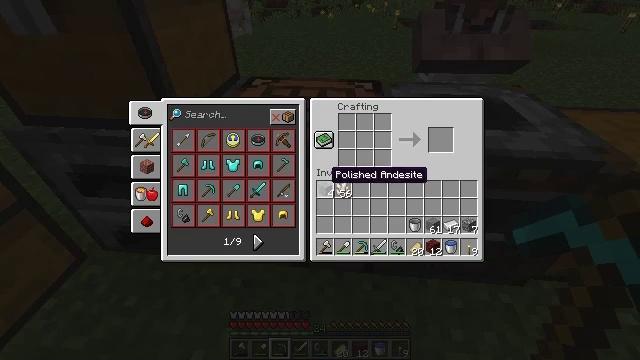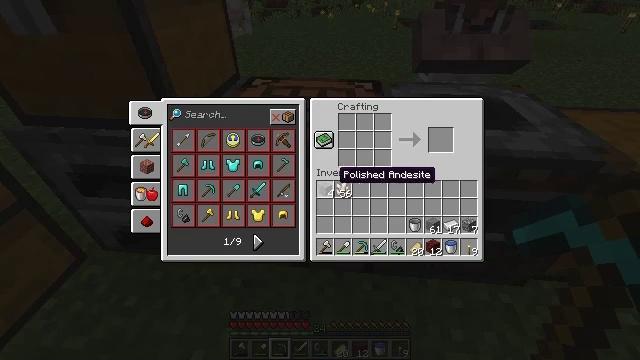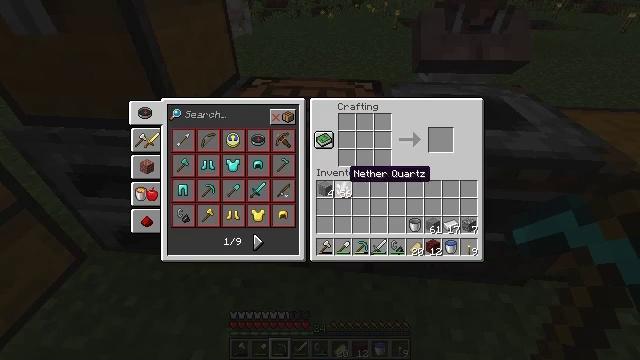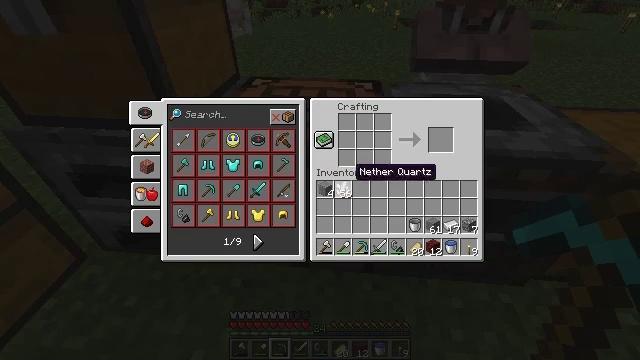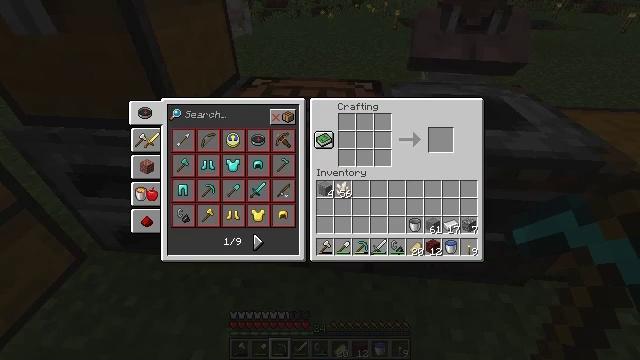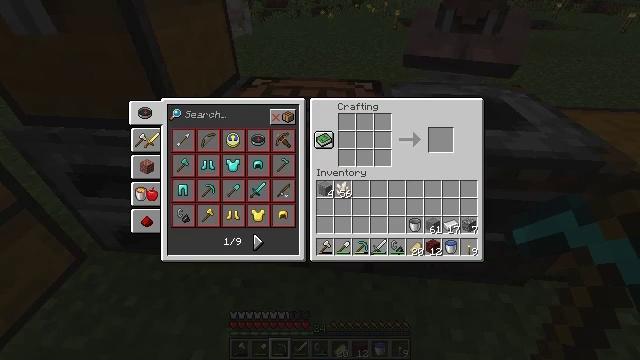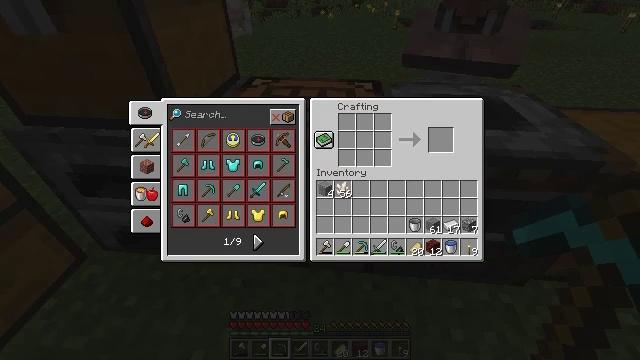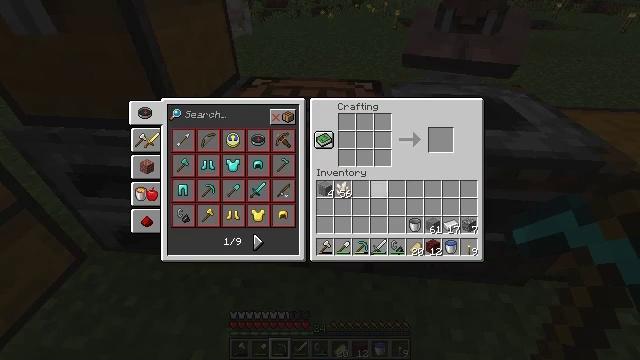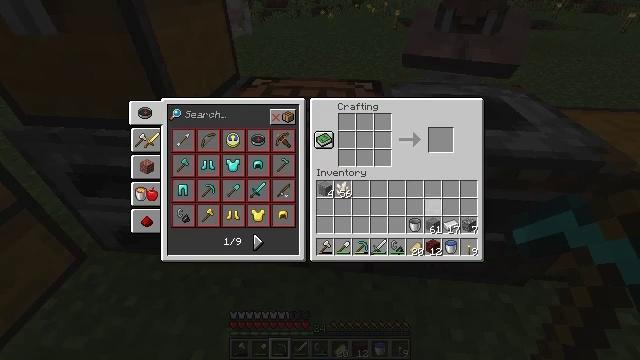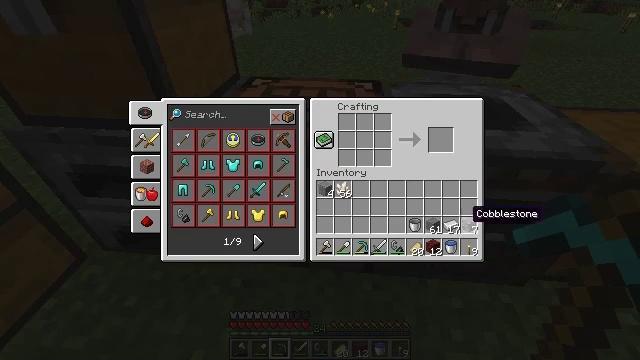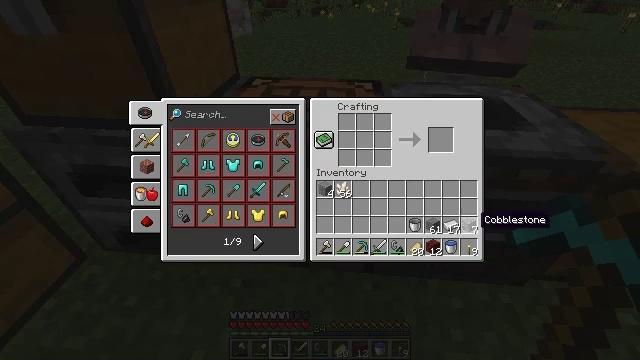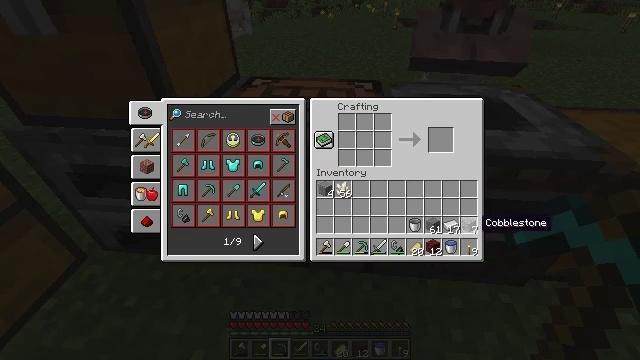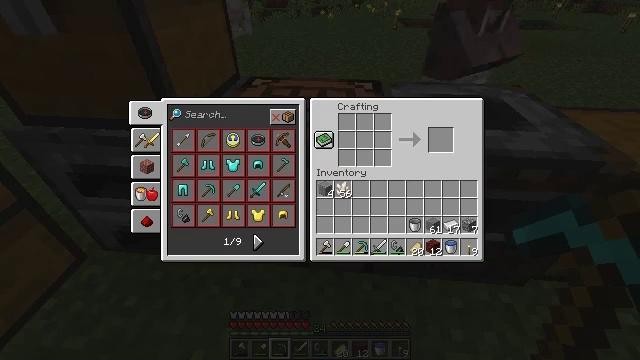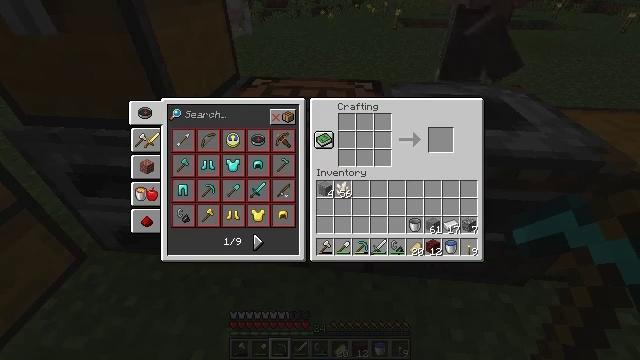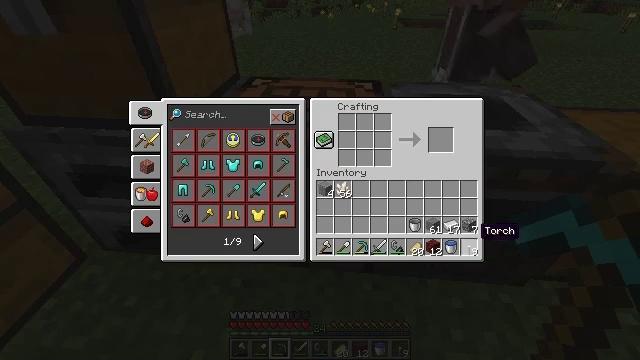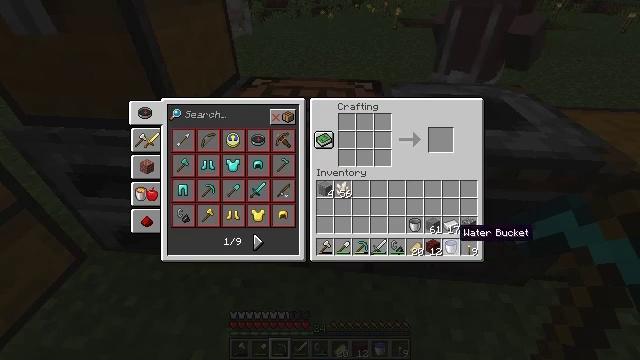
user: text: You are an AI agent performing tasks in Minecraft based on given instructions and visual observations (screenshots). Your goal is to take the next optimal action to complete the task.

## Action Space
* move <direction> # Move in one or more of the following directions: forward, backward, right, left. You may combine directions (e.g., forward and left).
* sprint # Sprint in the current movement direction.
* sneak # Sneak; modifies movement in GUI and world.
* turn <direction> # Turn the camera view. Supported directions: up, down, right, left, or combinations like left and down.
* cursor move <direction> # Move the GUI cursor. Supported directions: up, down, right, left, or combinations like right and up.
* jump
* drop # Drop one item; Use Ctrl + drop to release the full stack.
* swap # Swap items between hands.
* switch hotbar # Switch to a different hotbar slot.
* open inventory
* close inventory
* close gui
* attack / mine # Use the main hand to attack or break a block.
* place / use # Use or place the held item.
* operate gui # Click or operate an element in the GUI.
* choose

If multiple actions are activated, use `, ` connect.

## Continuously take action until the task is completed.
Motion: motion action
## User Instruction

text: Get stone stairs by crafting with stone.
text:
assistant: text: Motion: turn right
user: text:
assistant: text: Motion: turn right
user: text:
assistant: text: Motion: no_op
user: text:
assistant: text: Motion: no_op
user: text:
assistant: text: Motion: no_op
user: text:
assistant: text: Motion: no_op
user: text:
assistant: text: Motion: turn right
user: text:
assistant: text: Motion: turn right and down
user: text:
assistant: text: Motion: turn right and down
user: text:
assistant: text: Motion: turn right
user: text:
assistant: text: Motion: no_op
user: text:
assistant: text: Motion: no_op
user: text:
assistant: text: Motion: no_op
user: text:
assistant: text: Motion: no_op
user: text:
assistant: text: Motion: turn left
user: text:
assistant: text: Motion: turn left
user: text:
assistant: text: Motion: no_op
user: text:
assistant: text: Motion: no_op
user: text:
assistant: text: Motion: no_op
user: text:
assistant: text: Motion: no_op
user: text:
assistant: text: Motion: no_op
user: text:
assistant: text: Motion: no_op
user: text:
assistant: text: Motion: no_op
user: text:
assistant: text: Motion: no_op
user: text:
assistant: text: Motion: attack / mine
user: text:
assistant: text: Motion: attack / mine
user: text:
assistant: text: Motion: turn left and up
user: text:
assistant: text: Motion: turn left and up
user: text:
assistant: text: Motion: turn left and up
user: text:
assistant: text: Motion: turn up